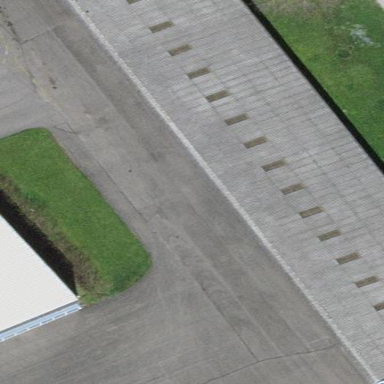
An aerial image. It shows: Hangar located at airport.